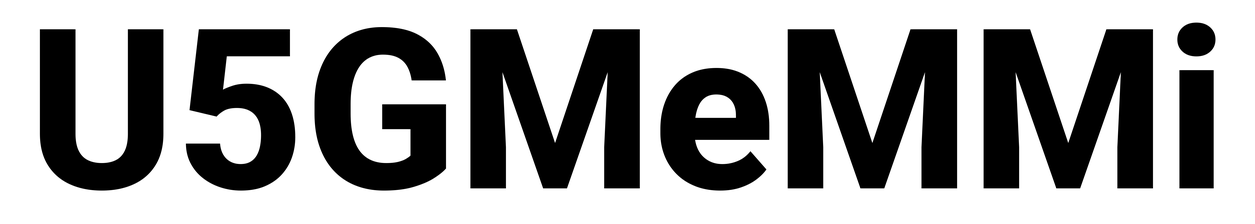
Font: Roboto_ExtraBold